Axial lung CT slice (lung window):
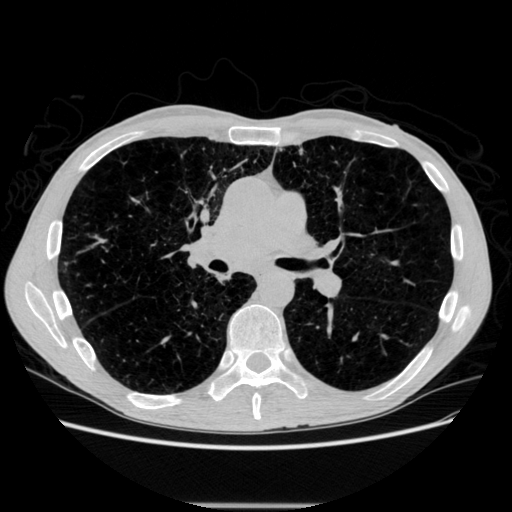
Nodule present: no